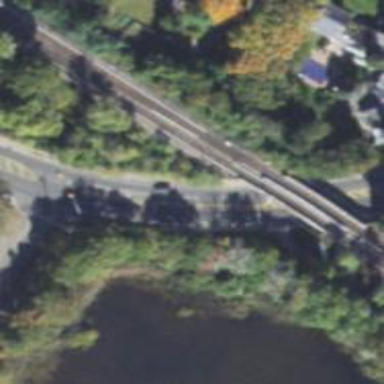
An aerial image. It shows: Electrified railway line.